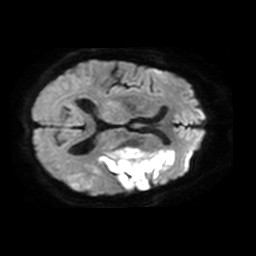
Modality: TRACE
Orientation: axial
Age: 68
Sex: male
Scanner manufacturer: philips
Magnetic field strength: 1.5 T
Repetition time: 4.917 s
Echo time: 0.07794 s